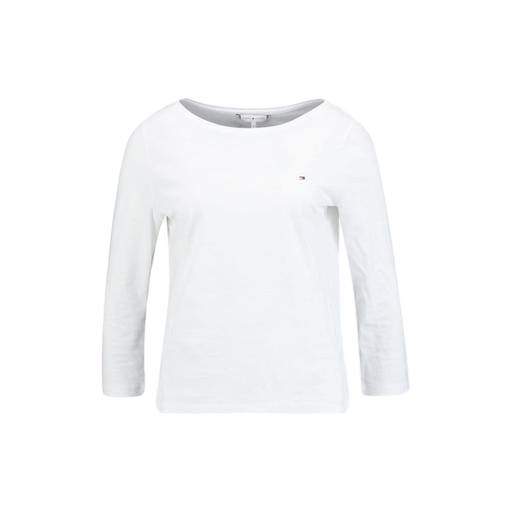
white three-quarter-sleeve scoop-neck t-shirt only macy, white three-quarter sleeve tee, white 3/4 length sleeve tee, white background